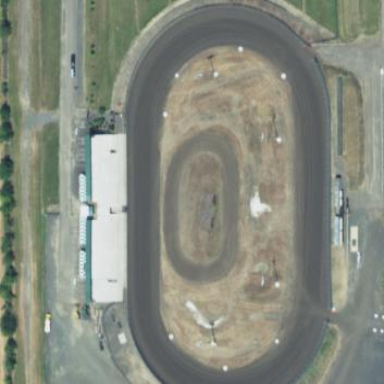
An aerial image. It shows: Dirt raceway for motor sports.